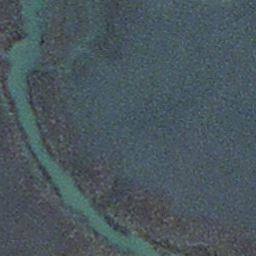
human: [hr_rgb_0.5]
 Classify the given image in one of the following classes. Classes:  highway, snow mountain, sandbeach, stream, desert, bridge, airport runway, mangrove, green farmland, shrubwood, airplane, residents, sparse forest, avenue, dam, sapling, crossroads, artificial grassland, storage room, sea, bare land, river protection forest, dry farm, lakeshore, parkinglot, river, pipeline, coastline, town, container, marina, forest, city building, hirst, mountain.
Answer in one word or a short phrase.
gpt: stream